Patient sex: M
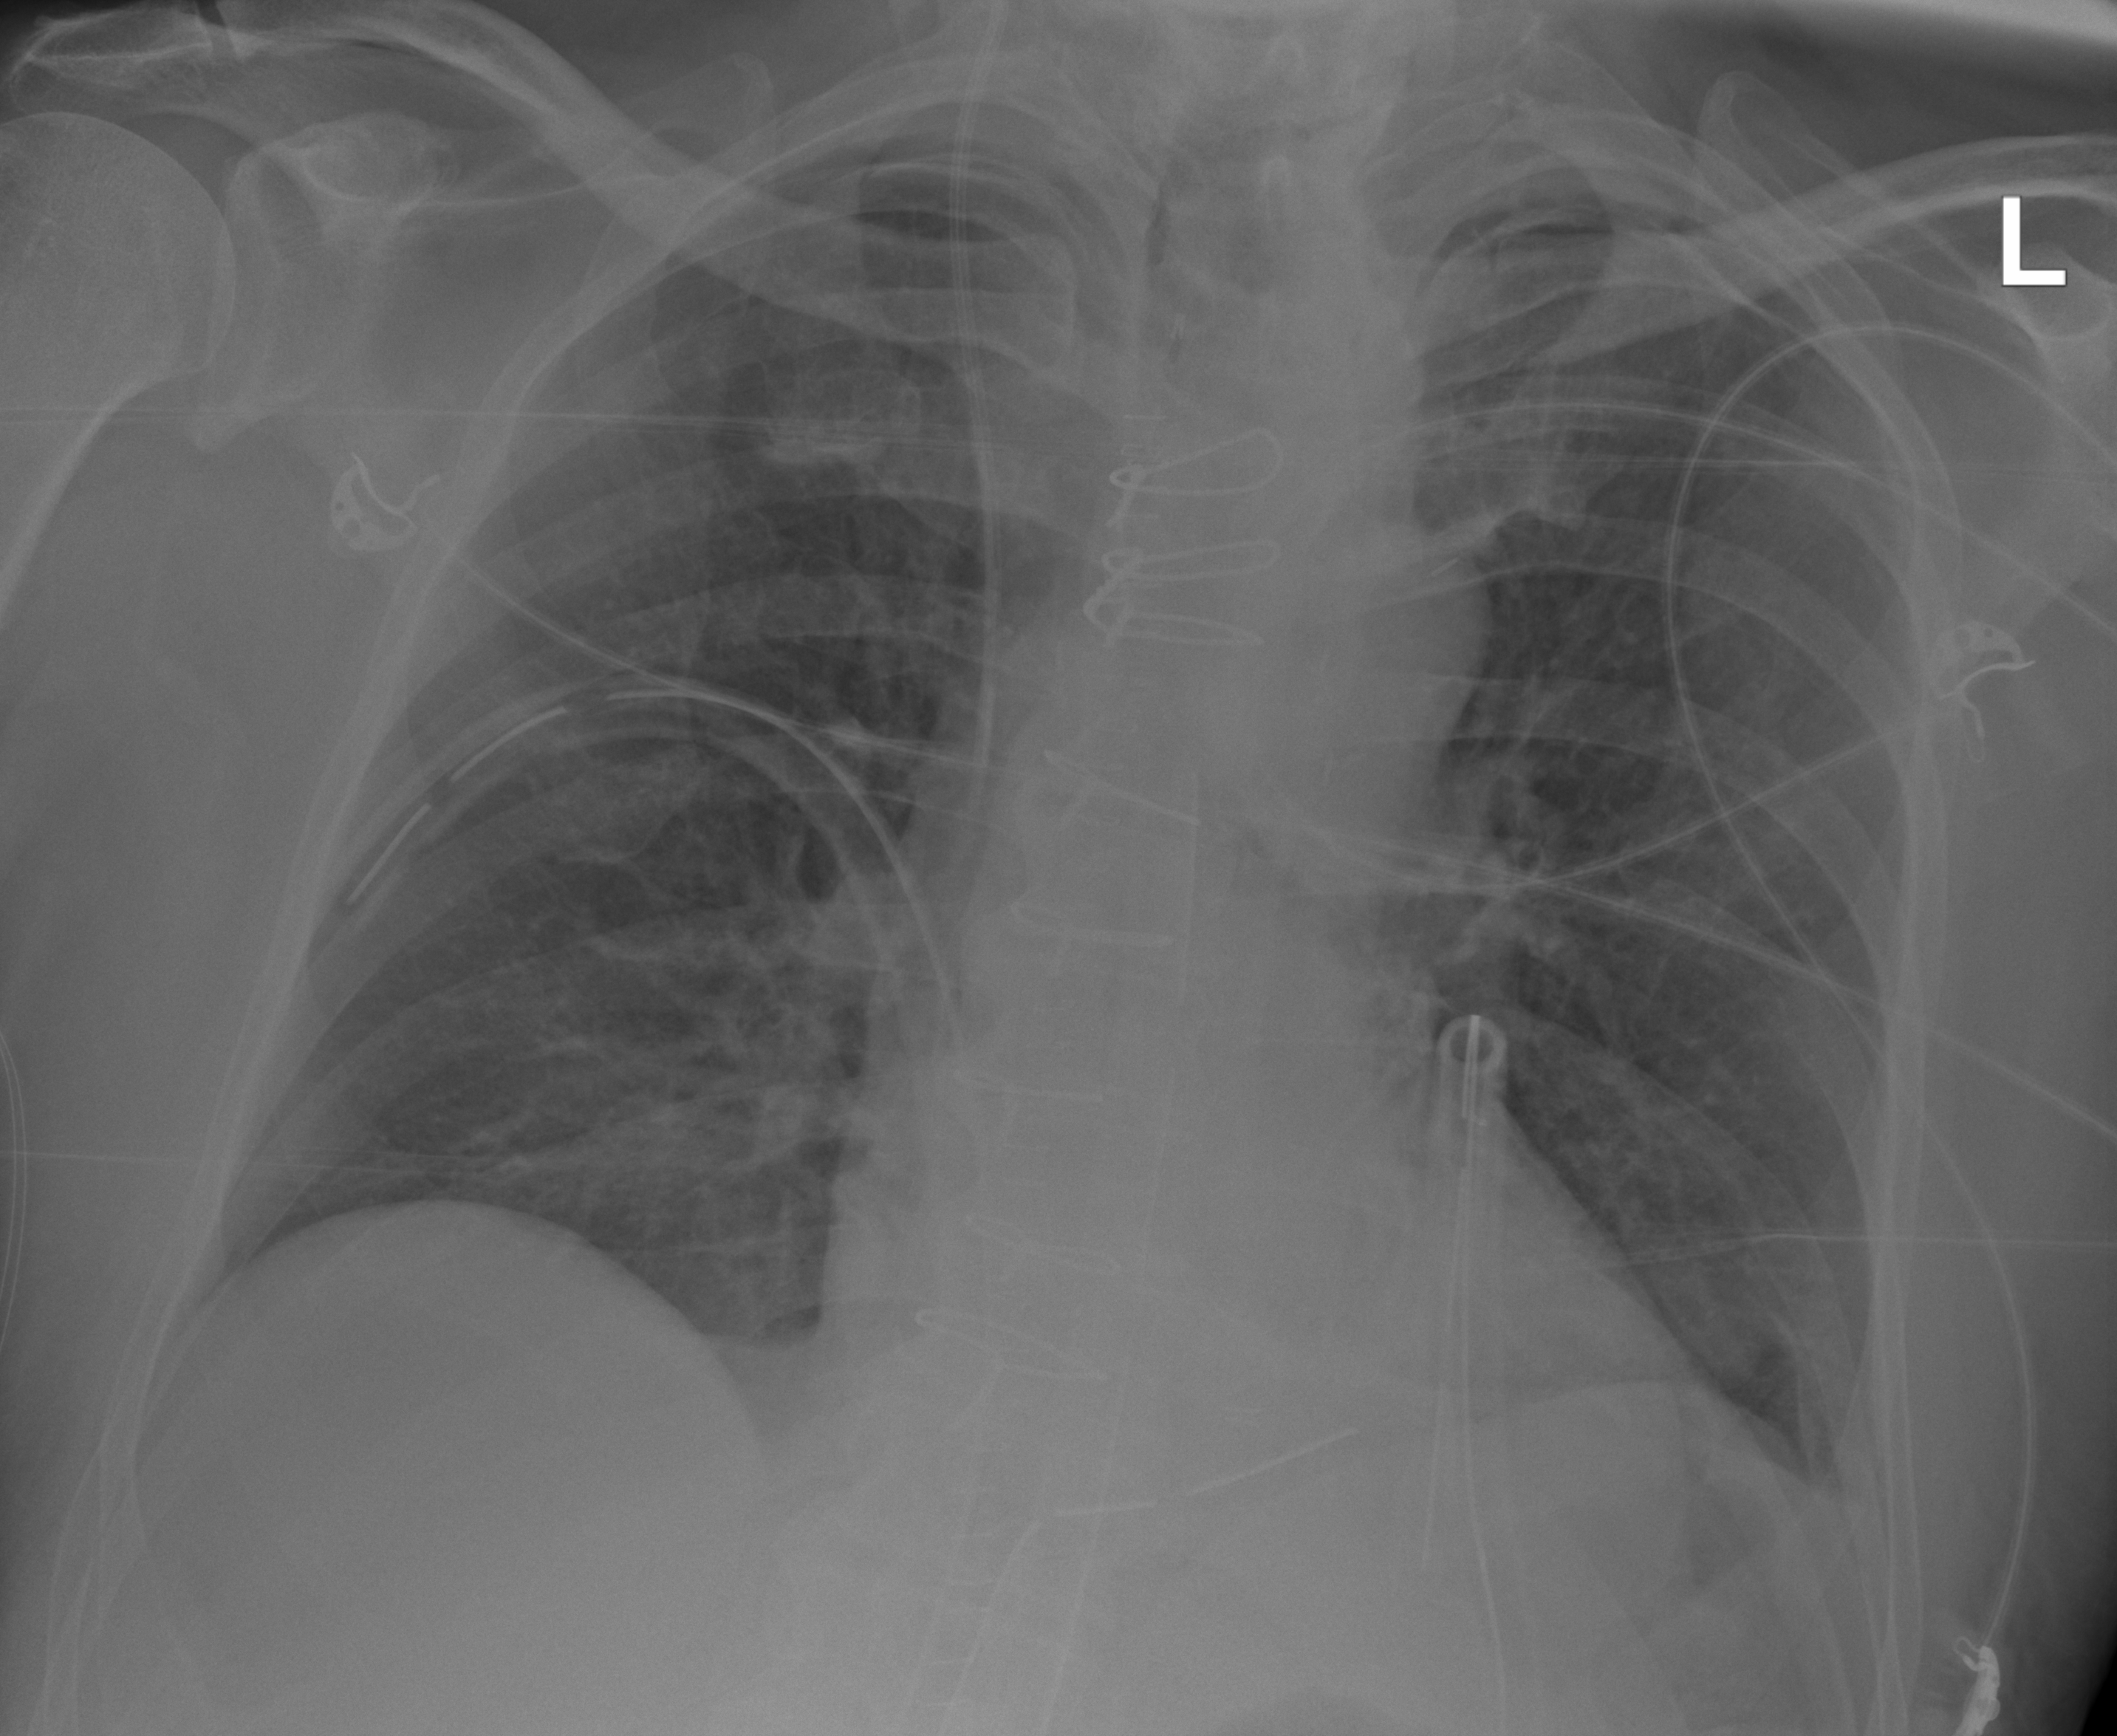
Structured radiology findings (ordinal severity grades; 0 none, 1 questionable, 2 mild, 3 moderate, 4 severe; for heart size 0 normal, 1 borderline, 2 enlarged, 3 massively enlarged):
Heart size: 1
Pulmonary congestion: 0
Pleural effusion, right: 0
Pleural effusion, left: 2
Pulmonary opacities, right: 0
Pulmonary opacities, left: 0
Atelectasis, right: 0
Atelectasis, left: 0